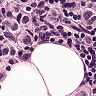
Metastatic tissue present: yes